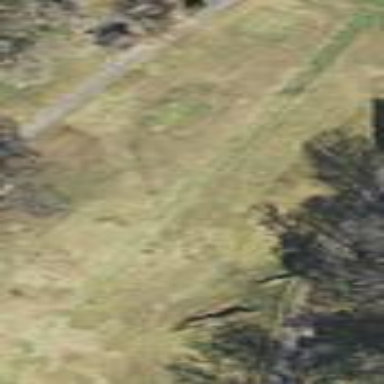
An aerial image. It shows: Grassy area designated as golf fairway.